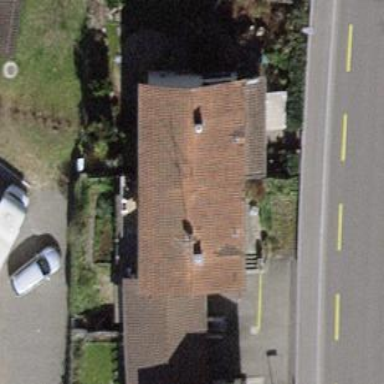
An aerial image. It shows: Semi-detached house with gabled roof.